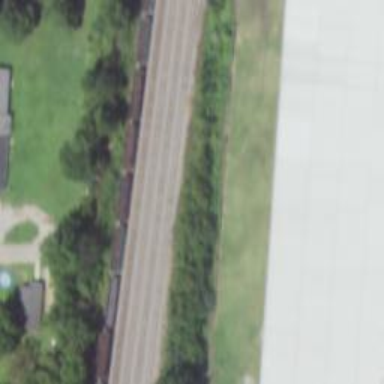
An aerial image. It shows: Railway yard.